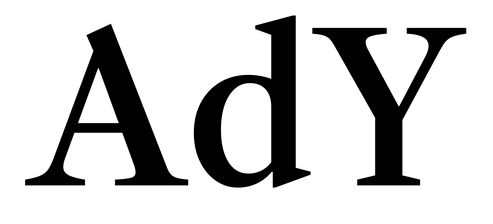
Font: LibreCaslonText_Medium